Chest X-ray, AP view. Patient: 40 years old, sex M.
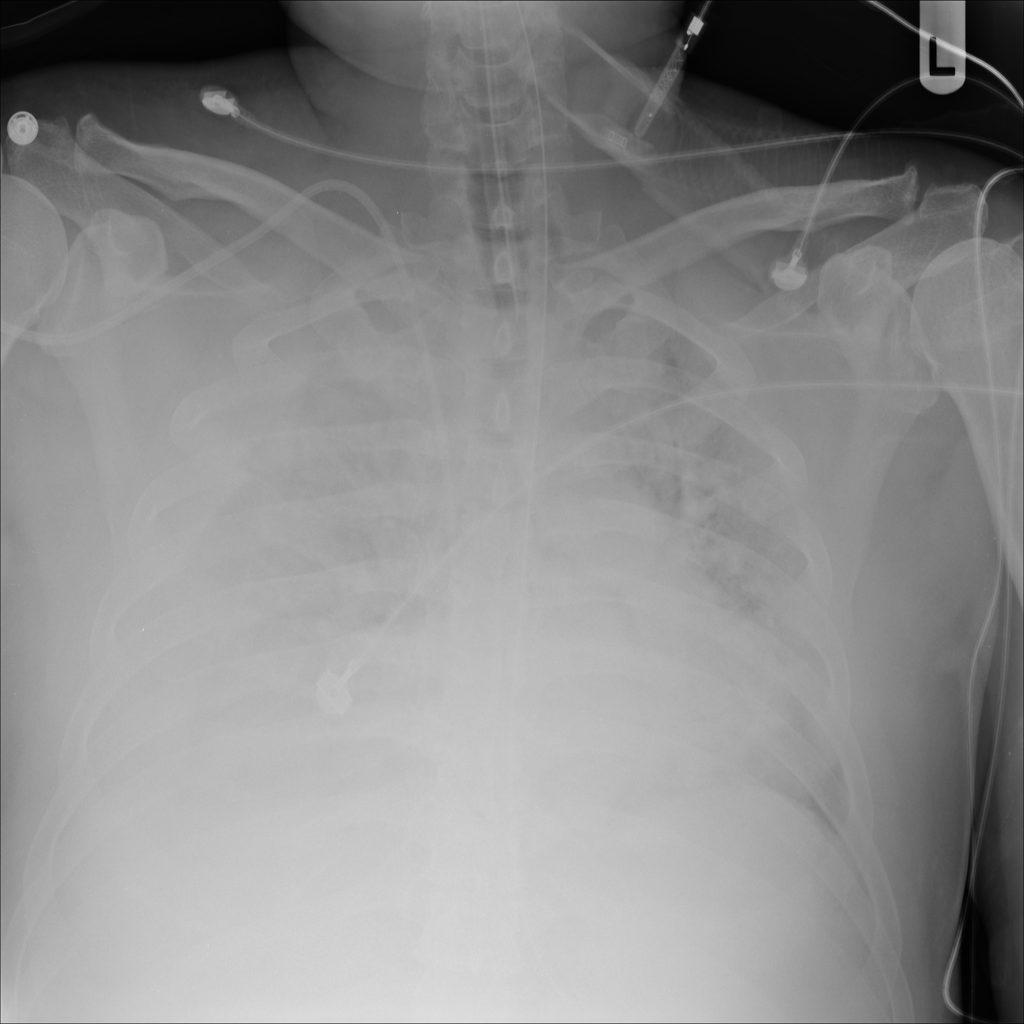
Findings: No Finding